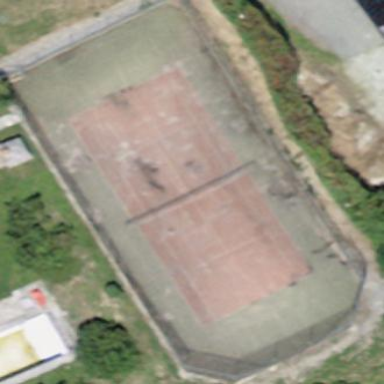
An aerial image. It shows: Tennis court on pitch designated for leisure land.